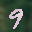
Label: 9